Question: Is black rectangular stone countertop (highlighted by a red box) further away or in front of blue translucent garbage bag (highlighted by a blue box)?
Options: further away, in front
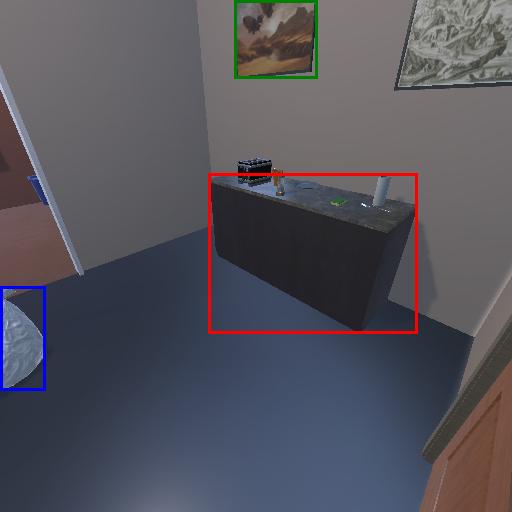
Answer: further away